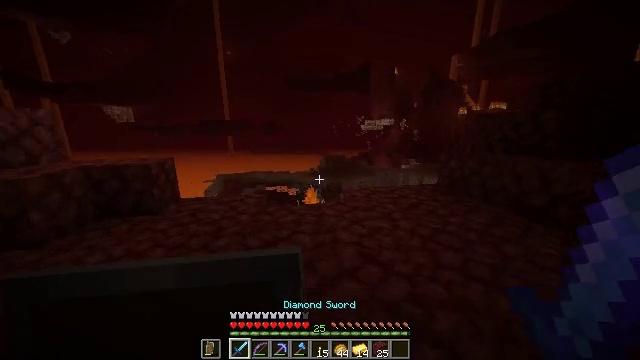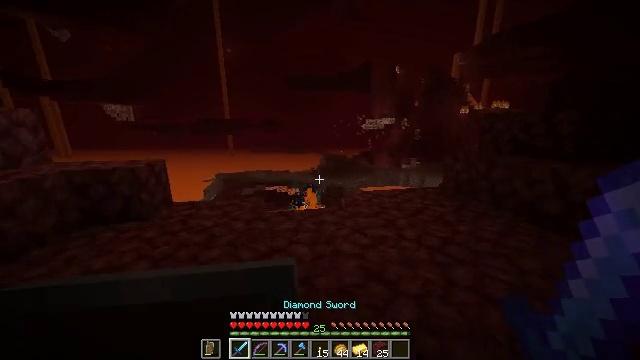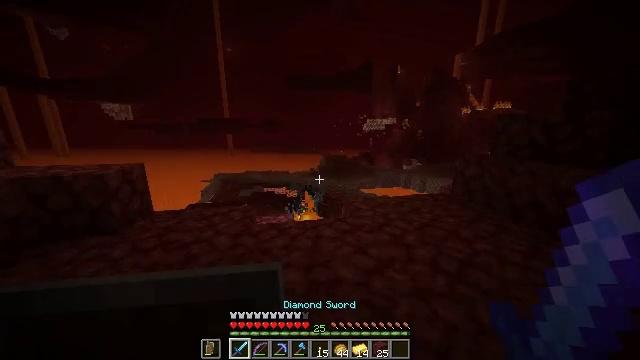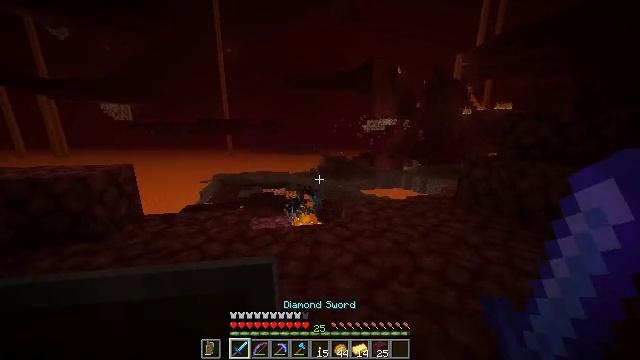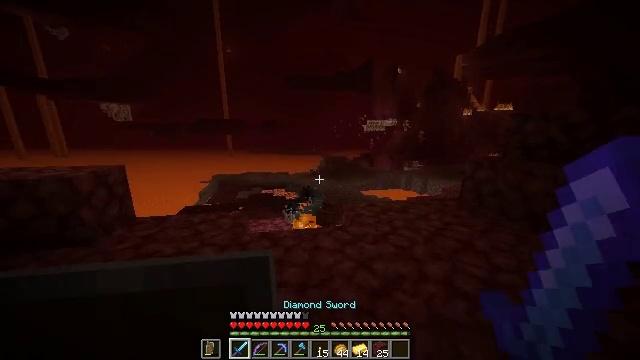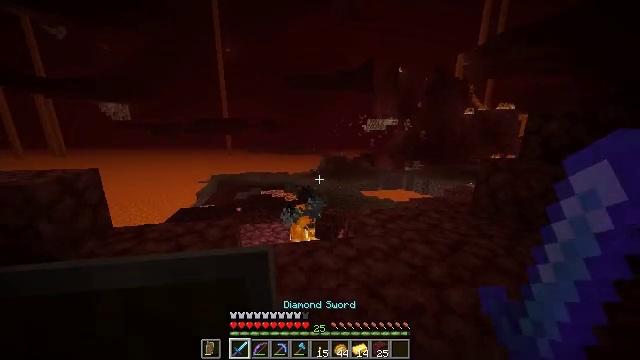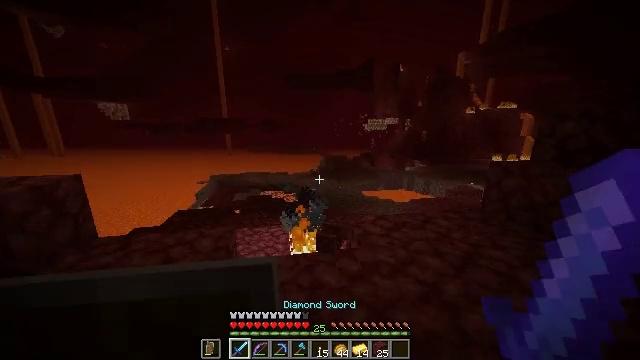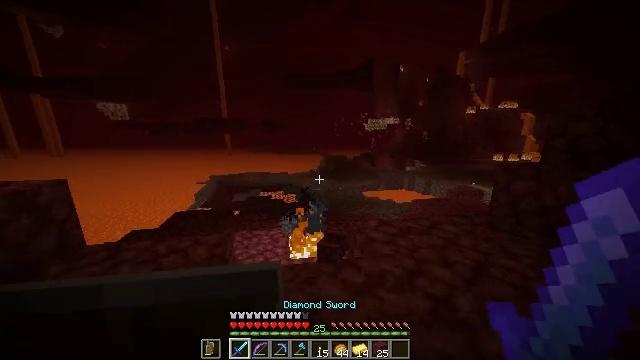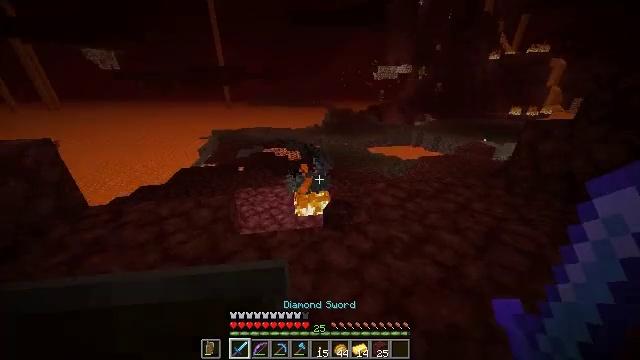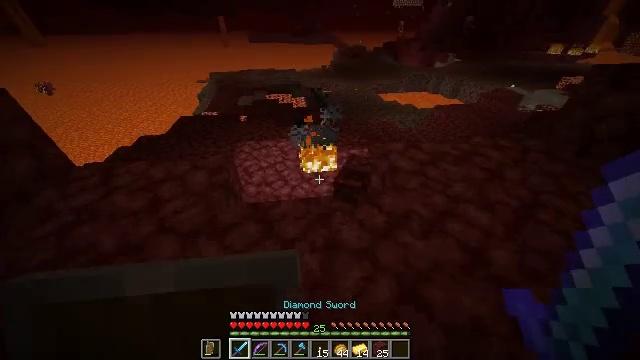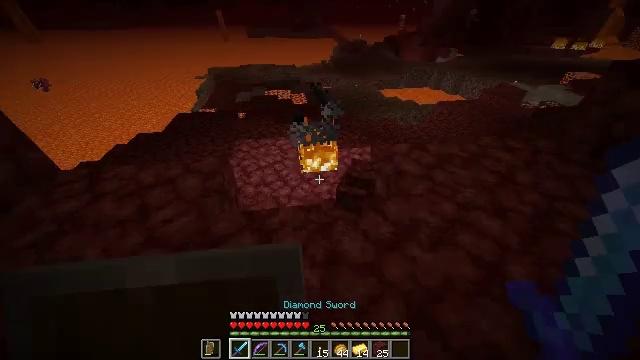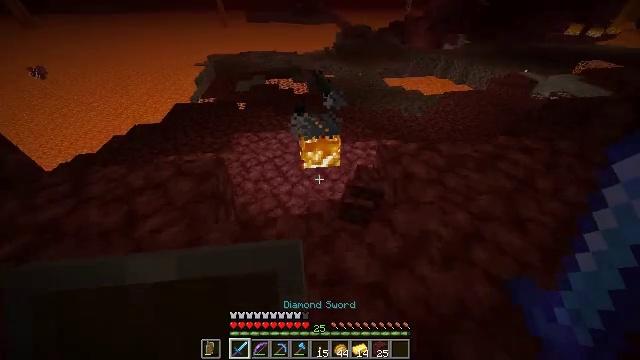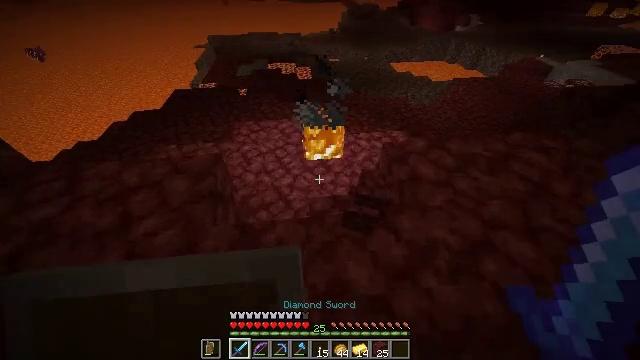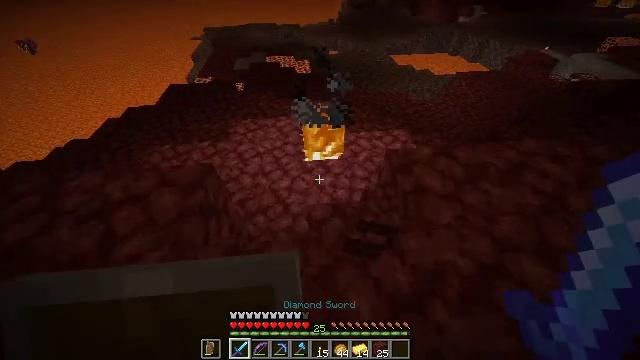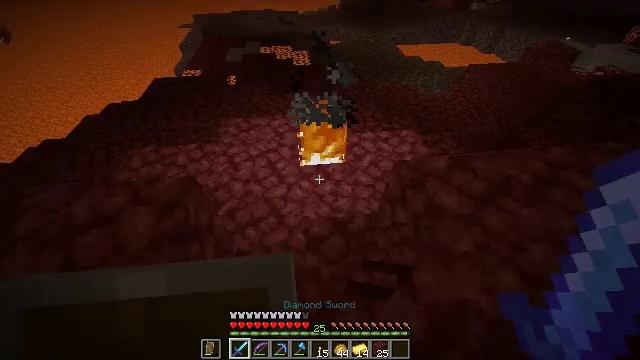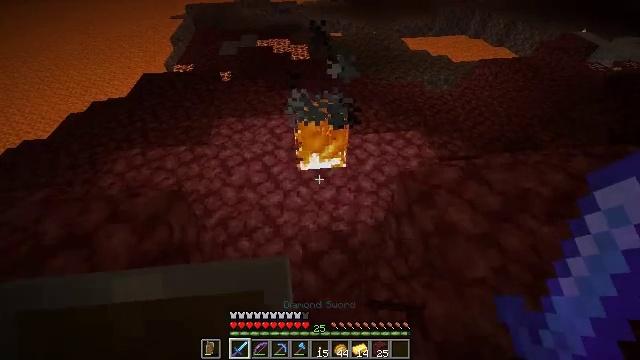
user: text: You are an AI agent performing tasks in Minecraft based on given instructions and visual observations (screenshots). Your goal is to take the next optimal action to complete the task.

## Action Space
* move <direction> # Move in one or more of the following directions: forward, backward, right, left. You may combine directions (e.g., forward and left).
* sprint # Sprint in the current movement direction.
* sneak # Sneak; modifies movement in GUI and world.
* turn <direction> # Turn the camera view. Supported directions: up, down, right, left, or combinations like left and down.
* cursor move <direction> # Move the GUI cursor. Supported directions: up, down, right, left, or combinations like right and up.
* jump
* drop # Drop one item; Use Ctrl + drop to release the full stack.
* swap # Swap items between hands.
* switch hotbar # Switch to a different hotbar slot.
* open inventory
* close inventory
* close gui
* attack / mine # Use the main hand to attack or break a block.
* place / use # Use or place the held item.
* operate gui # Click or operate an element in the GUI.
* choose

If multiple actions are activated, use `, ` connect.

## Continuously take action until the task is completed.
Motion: motion action
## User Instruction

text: Destroy the fire.
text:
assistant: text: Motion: move forward
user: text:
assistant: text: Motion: move forward
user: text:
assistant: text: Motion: move forward
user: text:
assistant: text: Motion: move forward
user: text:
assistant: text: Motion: move forward
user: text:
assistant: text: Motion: move forward
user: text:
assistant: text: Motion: move forward
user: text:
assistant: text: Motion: move forward, turn left and down
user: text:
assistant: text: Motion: move forward, turn left and down
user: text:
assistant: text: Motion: move forward, turn down
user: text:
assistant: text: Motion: move forward, turn down
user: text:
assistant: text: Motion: move forward, turn left and down
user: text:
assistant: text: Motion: turn down
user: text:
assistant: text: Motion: no_op
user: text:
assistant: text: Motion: move forward
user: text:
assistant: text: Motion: move forward
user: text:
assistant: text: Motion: move forward
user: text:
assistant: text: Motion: no_op
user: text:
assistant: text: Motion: no_op
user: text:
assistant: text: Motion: no_op
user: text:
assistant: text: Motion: no_op
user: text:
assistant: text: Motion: no_op
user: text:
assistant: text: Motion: no_op
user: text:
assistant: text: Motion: no_op
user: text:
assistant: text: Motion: turn left and down
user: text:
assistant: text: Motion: turn left and down
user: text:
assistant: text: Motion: turn left and down
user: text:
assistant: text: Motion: turn down
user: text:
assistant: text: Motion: turn down
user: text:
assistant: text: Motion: move forward